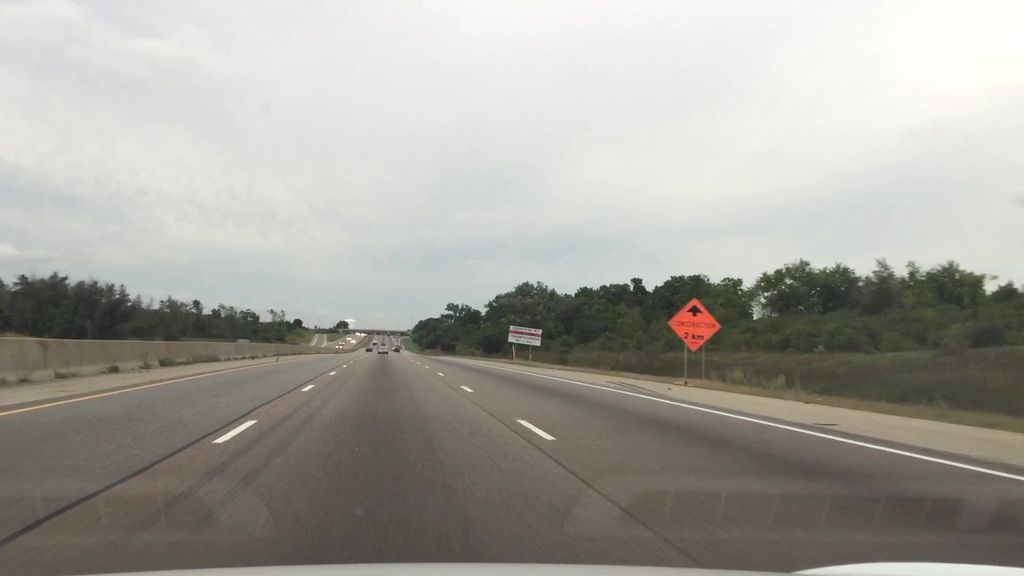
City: kitchener-waterloo